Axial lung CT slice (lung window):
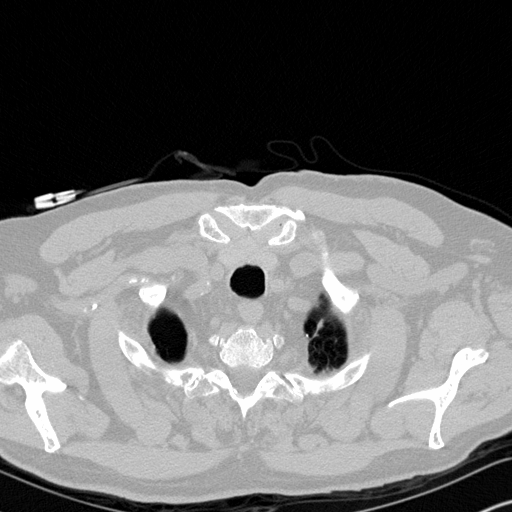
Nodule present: no